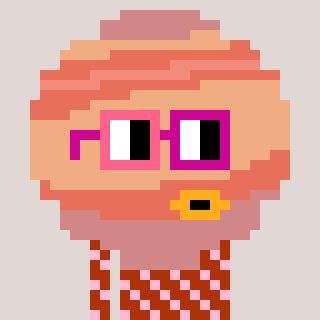
a pixel art character with square pink and red glasses, a jupiter-shaped head and a hotbrown-colored body on a warm background